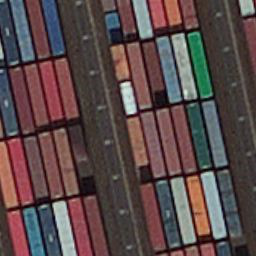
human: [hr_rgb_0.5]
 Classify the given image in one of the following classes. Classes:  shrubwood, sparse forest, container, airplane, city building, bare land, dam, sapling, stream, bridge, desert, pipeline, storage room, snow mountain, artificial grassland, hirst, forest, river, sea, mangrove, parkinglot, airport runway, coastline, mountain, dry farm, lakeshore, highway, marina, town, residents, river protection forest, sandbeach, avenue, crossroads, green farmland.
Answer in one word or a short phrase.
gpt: container